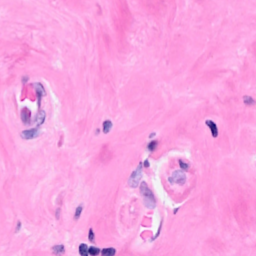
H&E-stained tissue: Breast